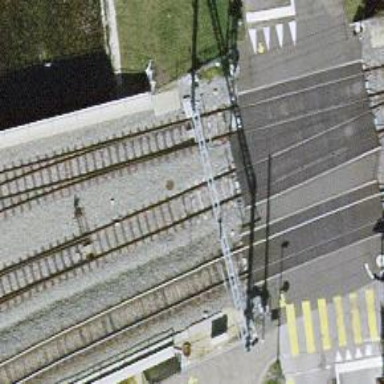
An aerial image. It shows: Railway switch.